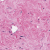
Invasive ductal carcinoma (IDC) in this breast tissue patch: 0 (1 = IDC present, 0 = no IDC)